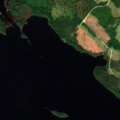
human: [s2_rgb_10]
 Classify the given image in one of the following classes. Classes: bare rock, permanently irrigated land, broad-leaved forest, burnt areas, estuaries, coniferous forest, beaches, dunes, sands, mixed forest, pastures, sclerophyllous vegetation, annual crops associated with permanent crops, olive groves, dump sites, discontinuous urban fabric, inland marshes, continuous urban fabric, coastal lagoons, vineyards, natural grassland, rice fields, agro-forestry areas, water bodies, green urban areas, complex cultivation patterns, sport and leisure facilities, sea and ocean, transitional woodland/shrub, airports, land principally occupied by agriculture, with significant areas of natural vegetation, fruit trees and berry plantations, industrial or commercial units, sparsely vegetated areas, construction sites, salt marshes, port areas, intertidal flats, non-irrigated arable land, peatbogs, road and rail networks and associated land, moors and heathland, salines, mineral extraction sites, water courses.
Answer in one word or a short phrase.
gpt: coniferous forest, mixed forest, transitional woodland/shrub, water bodies